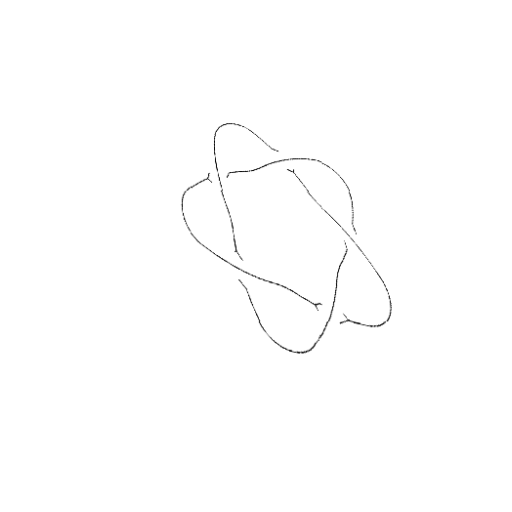
Crossing number: 5